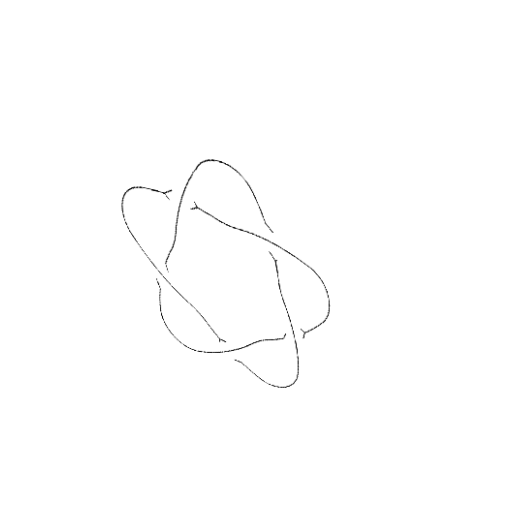
Crossing number: 5